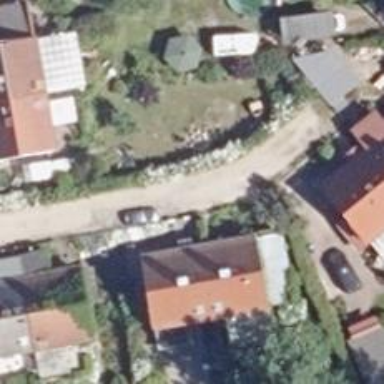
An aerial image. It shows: Residential road with compacted surface.